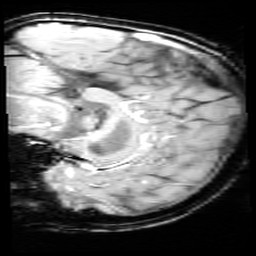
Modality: SWI
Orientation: sagittal
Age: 11
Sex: male
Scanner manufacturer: siemens
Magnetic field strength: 3 T
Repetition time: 0.027 s
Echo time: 0.02 s